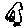
Label: bird